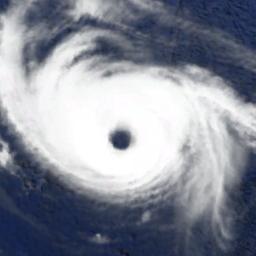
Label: cloud